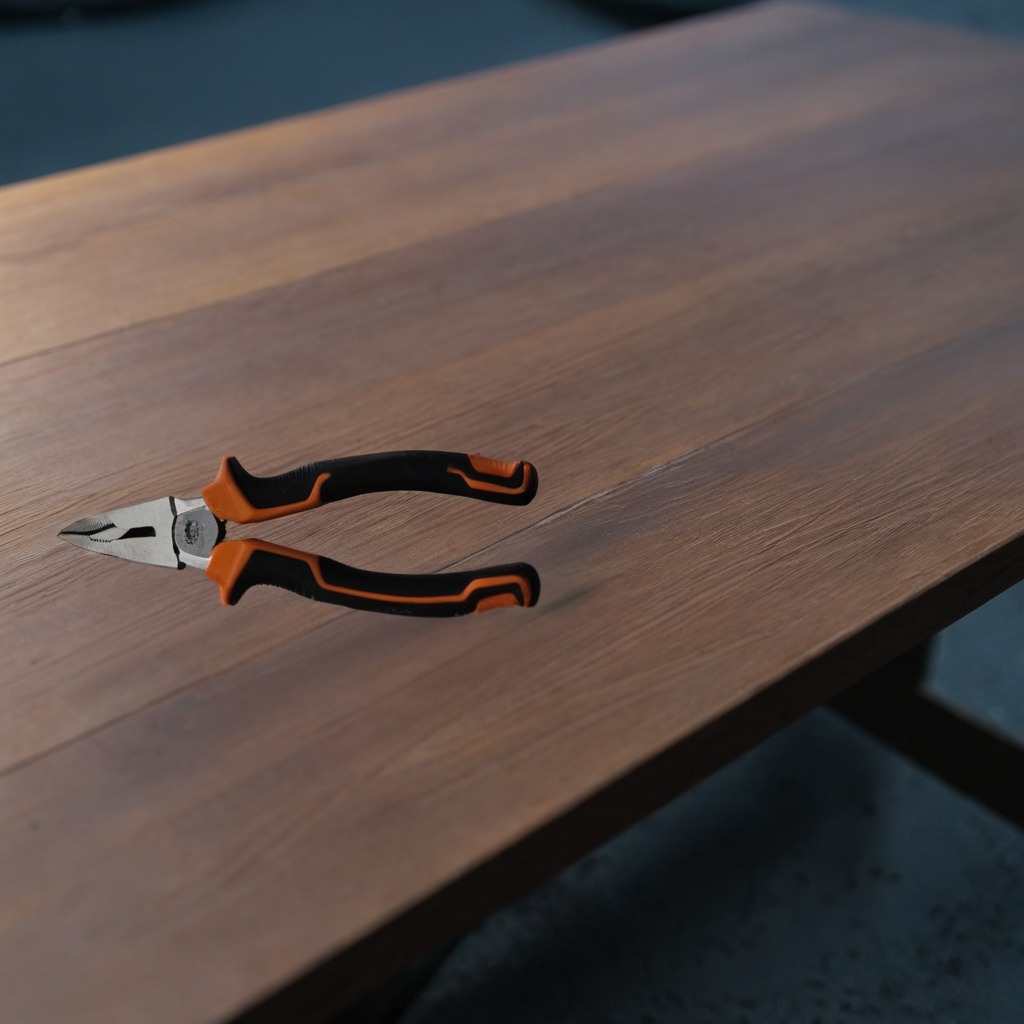
A plier is lying on the table.